Aerial crown-view tile of a tropical tree (Barro Colorado Island, Panama), acquired 20250915:
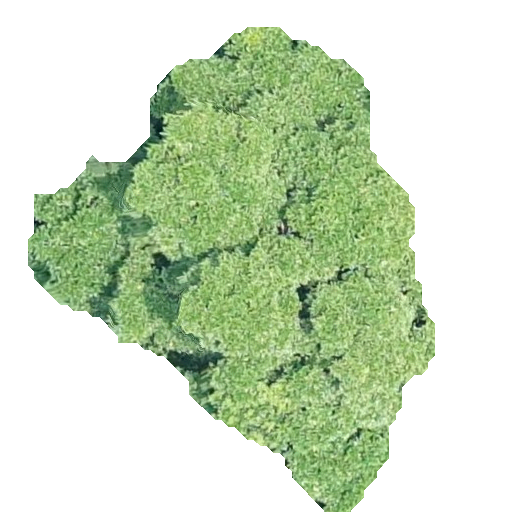
Species: Genipa americana
GBIF accepted scientific name: Genipa americana
Crown area: 165.091 m²